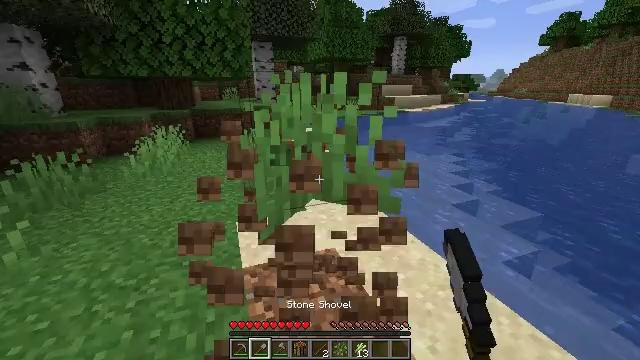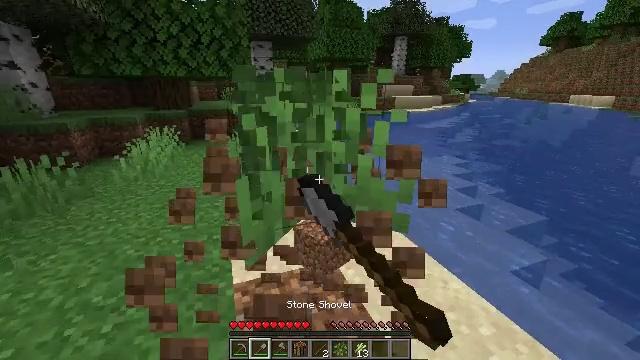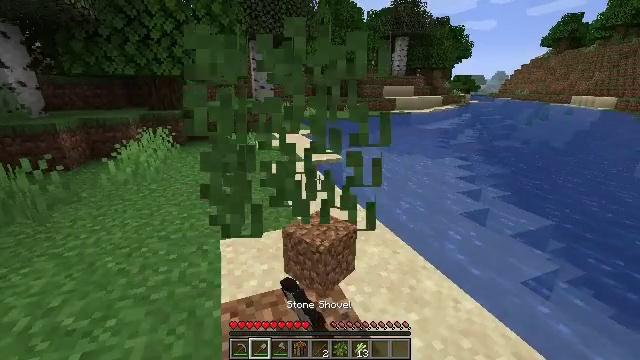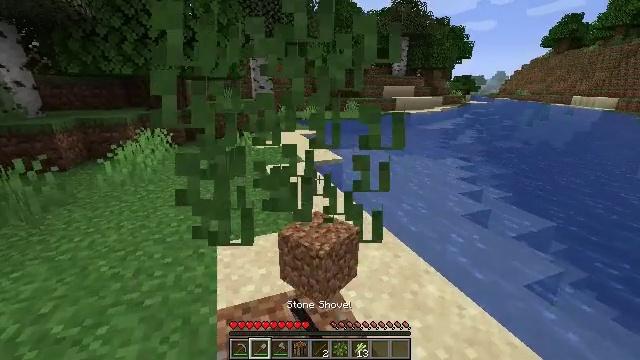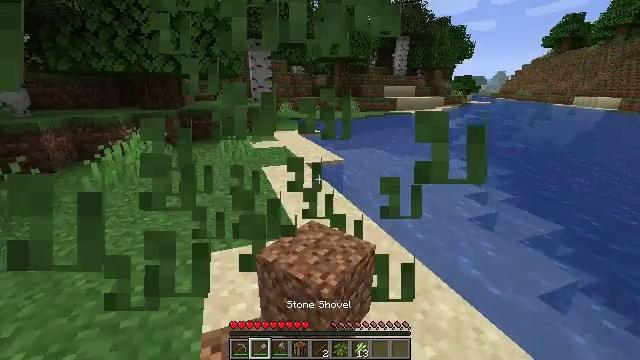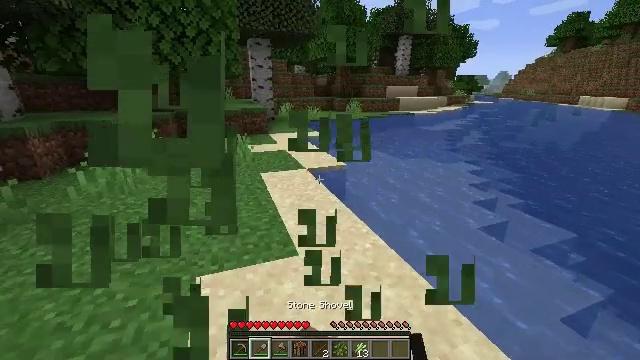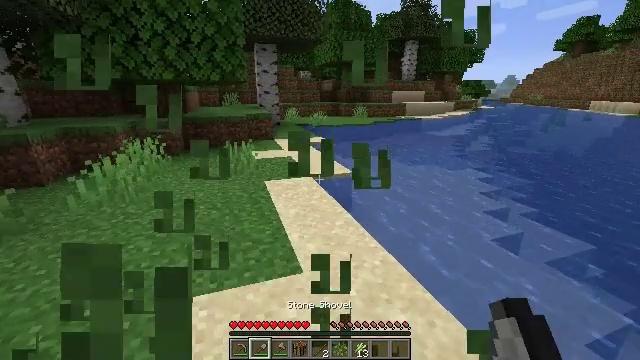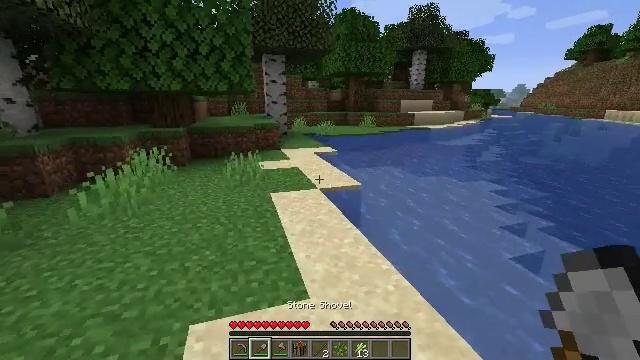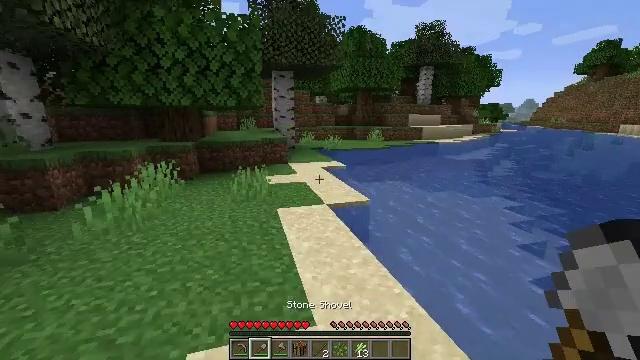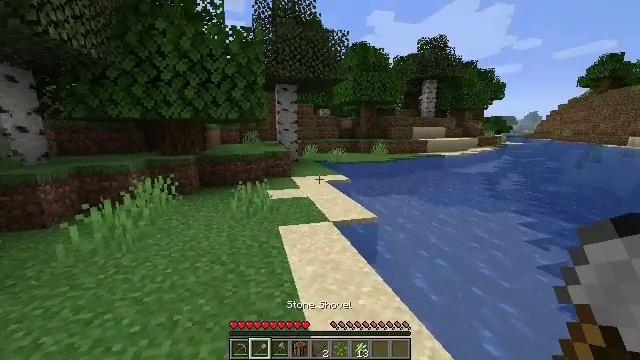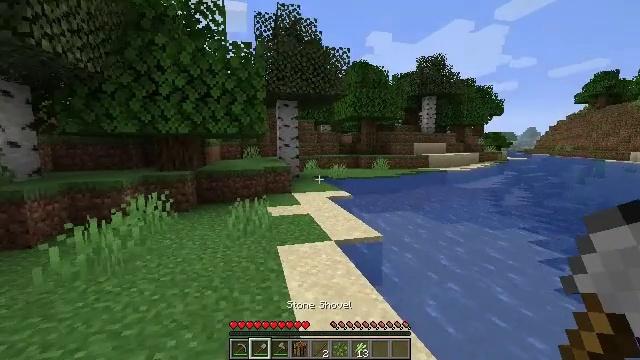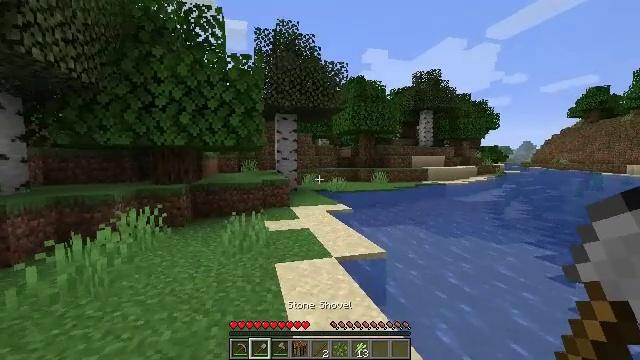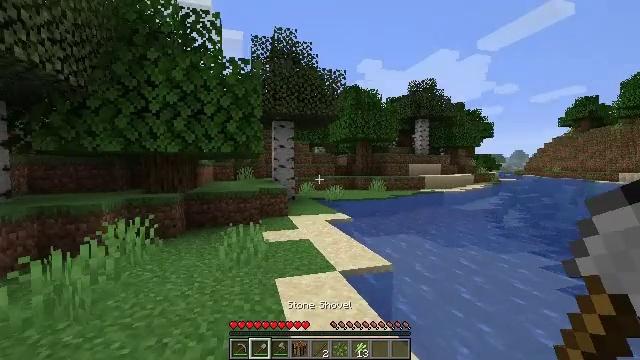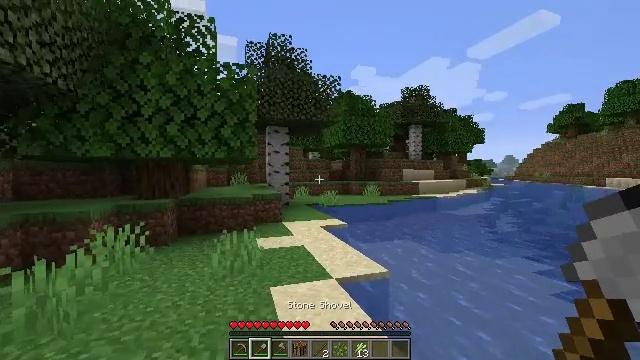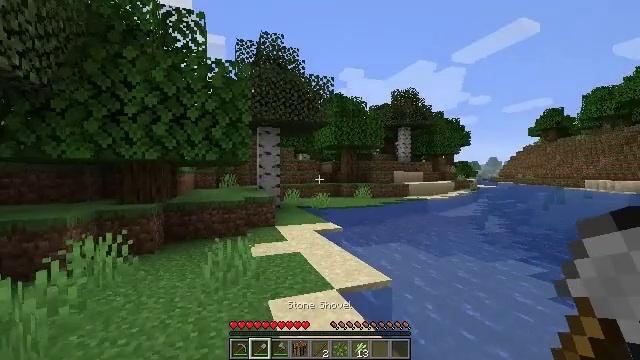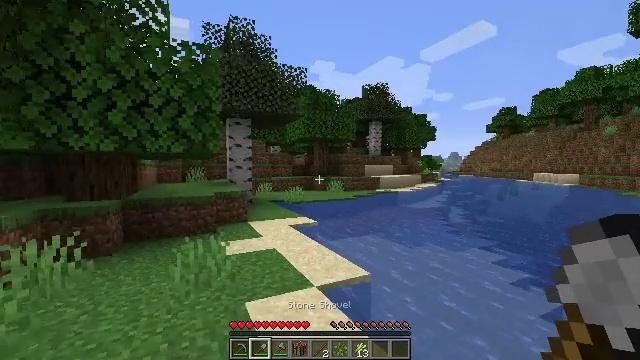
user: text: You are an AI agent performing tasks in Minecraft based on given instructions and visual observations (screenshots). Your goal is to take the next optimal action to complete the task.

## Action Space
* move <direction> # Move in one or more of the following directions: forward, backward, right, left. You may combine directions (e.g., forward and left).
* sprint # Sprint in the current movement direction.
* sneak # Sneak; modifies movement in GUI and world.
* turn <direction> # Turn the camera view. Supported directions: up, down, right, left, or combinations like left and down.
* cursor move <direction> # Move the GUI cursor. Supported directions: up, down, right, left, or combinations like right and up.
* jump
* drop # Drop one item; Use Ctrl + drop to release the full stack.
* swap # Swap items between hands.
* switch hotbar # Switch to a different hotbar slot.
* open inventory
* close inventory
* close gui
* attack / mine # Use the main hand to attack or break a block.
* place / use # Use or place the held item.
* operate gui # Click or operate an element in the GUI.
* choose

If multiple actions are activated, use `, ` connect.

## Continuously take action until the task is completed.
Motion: motion action
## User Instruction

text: Remove birch leaves from trees.
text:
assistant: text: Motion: move forward, attack / mine
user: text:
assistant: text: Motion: move forward, attack / mine
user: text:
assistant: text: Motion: move forward
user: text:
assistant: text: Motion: move forward
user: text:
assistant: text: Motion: move forward
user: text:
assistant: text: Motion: move forward, turn left and up
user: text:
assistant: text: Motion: move forward, turn left and up
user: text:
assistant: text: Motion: move forward, turn left and up
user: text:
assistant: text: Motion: move forward, turn up
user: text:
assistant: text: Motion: move forward, turn up
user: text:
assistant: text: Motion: move forward and move left, turn up
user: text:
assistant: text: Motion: move forward and move left, turn right and up
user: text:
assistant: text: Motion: move forward and move left, turn right and up
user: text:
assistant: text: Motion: move forward and move left, turn right
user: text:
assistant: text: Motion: move forward and move left, turn right and down
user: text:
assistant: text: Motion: move forward and move left, turn right and down
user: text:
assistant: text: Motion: move forward and move left, turn right and down
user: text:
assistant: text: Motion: move forward and move left, turn right
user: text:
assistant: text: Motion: move forward and move left
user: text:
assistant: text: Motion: move forward and move left
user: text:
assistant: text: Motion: move forward and move left
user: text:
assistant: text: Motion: move forward
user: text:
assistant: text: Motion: move forward
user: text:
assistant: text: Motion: move forward
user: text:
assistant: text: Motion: move forward, turn left
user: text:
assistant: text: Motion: move forward, turn left
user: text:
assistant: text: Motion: move forward, sprint, turn left
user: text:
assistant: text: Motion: move forward, sprint, turn left
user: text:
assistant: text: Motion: move forward, sprint, turn left
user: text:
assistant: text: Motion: move forward, sprint, turn left